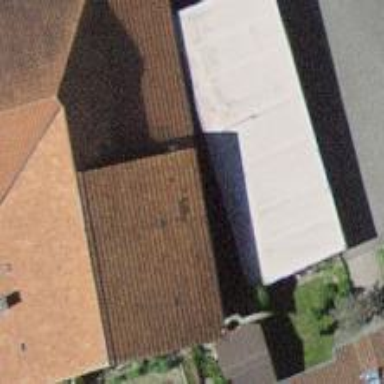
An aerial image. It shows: View of roof of building.